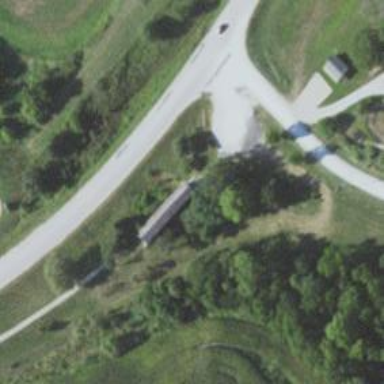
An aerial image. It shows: Covered bridge on path.